Question: I need help with the model of my neo4j graph structure for a time dependent domain. See the following sketch for the requirement and problem:

- Picture 1 & 2: For each day I have nodes and relationships between them. I define the relationship as co-occurrence between two nodes (e.g words) in some lexical unit (sentences). The same node can occur on several days with new nodes or already existing once.
See the following example, where we only consider named entities for nodes:- - - - - This will result in the graph structure below. '''
- 2013/01/01:
(Peter) <--2--> (Cassandra)
- 2013/01/08
(Peter) <--1--> (Judith)
(Peter) <--1--> (Cassandra)
'''
- Picture 3: The graph structure should support to select a certain time span and get a path from a starting point (P1) to an end point (P2). Here the path is given by the max flow between those two nodes with respect to the accumulated nodes and relations for the specific time span. - Picture 4: It should also be possible to expand nodes according to e.g the highest remaining edge weight. Picture 4 shows the expanded graph with 3 additional nodes.
I already know this work <URL> example. The first model do not support good path finding between nodes from different frames. Only the latter one will be helpful for querying time ranges. Hope somebody can help.
Regards.
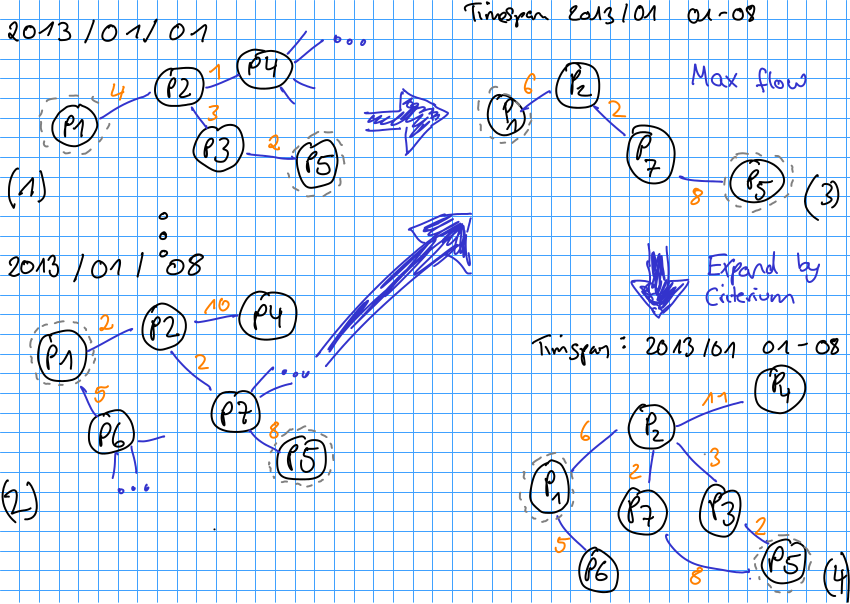
Answer: There are numerous ways to model time in a graph. One way is adding a timestamp, or even start/end time of the period in which the relation was valid. That way, you can query the graph to return subgraphs, or paths, which were valid at a given time.
Ian Robinson (one of the authors of the Graph Databases book) has written a very good blog post about this topic: <URL>
Regarding performance, it is true that accessing relationships is a bit more expensive than querying only by relationship type, but you probably will need to benchmark for yourself, with your own data set, so I would suggest to start with the simplest model which works for you, and then optimize performance iteratively, if necessary.